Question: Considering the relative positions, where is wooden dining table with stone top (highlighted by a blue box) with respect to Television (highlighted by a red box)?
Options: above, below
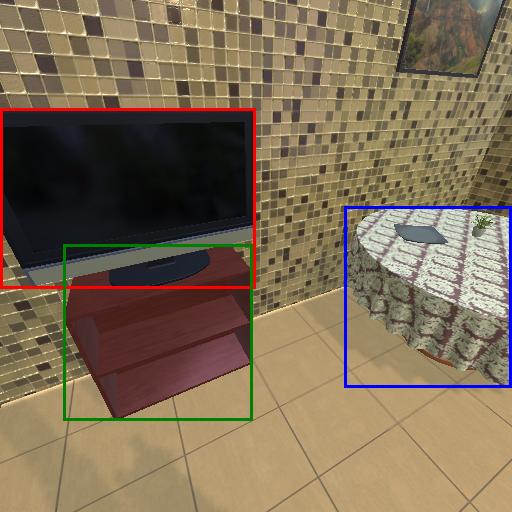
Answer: above